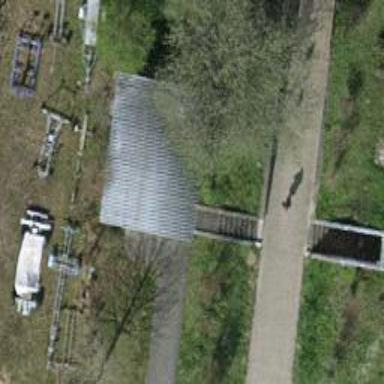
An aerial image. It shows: Set of concrete steps.